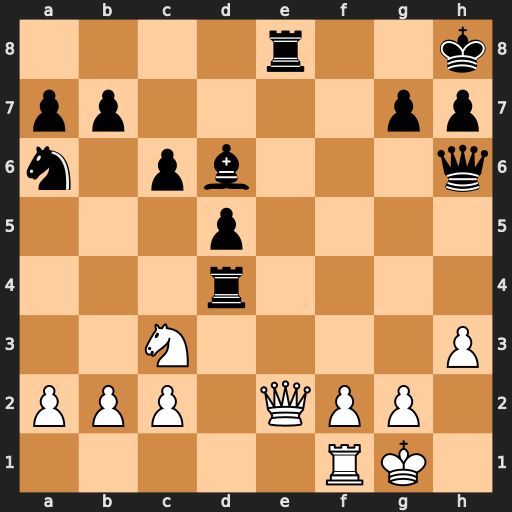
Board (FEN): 4r2k/pp4pp/n1pb3q/3p4/3r4/2N4P/PPP1QPP1/5RK1
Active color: w
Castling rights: -
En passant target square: -
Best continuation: Qxe8+ Bf8 Qxf8#